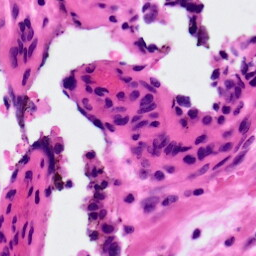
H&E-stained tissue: Ovarian